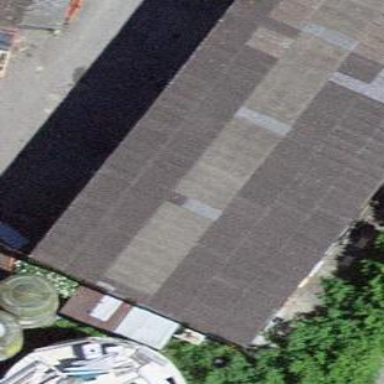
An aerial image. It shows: Shed building.